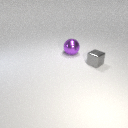
large purple metal sphere behind small gray metal cube